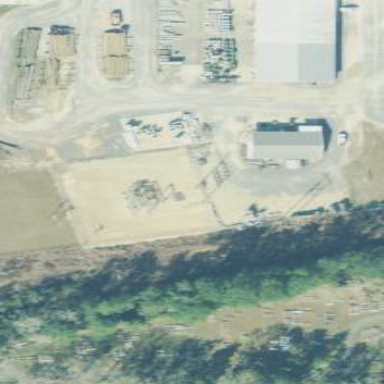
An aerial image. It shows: There is distribution substation enclosed by fence.